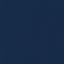
Land use / land cover class: SeaLake